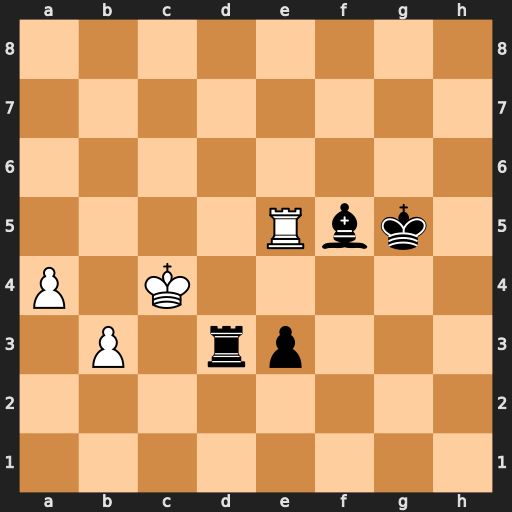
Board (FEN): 8/8/8/4Rbk1/P1K5/1P1rp3/8/8
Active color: w
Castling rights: -
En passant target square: -
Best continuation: Rxf5+ Kxf5 Kxd3 Kf4 Ke2